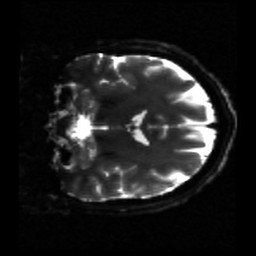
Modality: sbref
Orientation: coronal
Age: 38
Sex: female
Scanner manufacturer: siemens
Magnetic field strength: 3 T
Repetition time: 3.23 s
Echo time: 0.0892 s